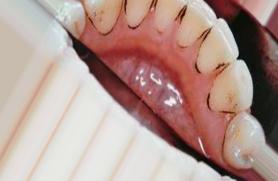
Condition: Tooth Discoloration